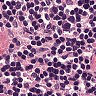
Metastatic tissue present: no